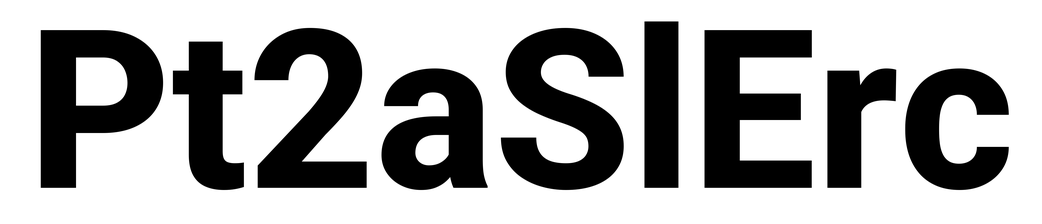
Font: Roboto_ExtraBold